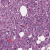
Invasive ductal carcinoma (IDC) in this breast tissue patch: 1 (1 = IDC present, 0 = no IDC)